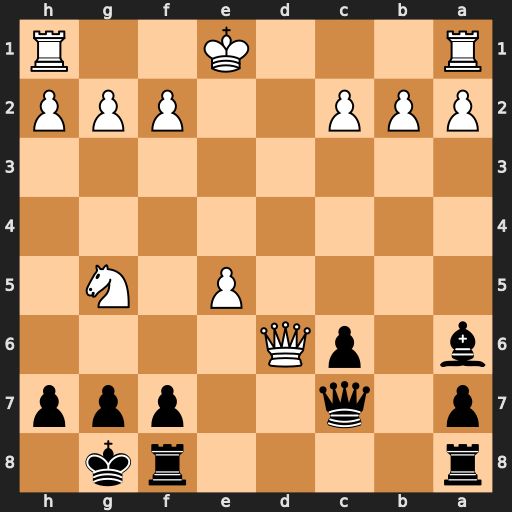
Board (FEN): r4rk1/p1q2ppp/b1pQ4/4P1N1/8/8/PPP2PPP/R3K2R
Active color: b
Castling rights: KQ
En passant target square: -
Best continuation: Qa5+ b4 Qa3